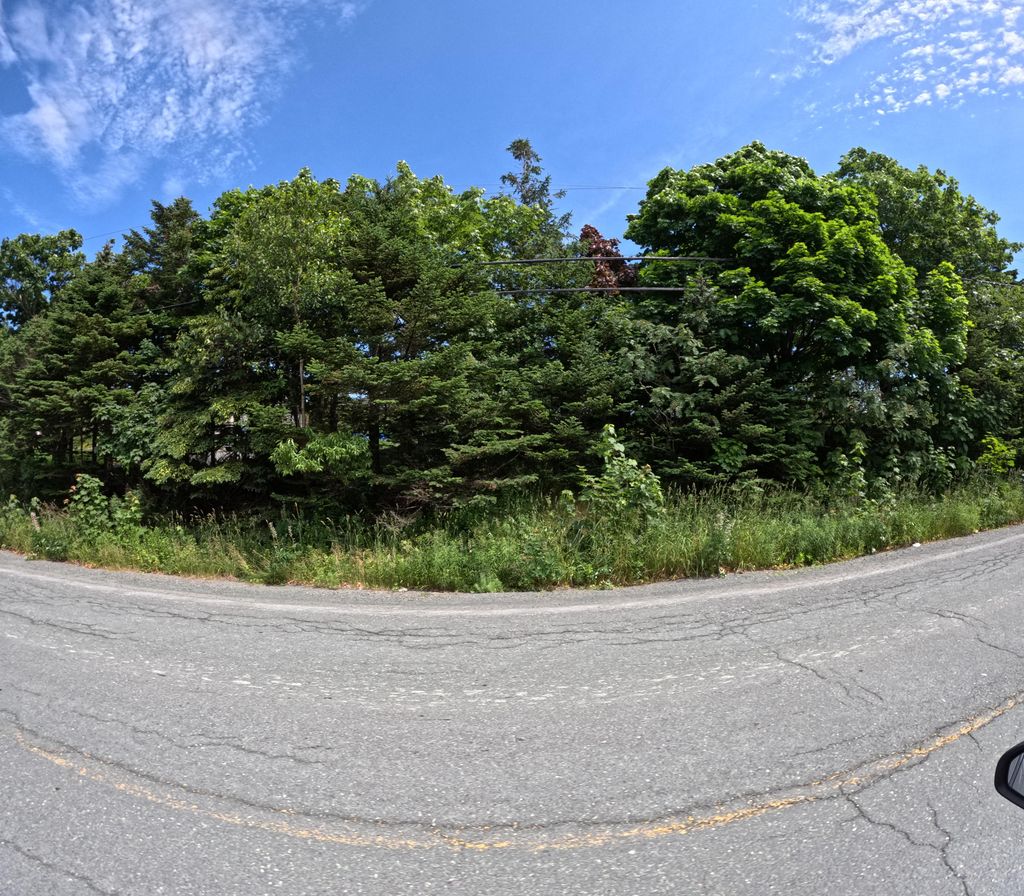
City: st_johns